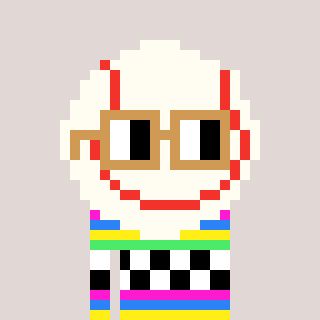
a pixel art character with square brown glasses, a baseball ball-shaped head and a bege-colored body on a warm background